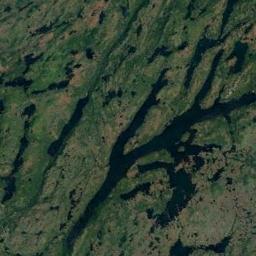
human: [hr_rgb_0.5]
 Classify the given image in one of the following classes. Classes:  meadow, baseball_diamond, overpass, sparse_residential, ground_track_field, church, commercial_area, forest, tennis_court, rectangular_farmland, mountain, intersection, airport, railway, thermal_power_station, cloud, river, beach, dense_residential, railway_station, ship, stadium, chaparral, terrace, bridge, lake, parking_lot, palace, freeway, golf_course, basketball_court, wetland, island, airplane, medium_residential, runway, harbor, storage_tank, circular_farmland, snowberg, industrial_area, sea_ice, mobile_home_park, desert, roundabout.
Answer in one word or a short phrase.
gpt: wetland